Field crop: maize
Growth stage: 1
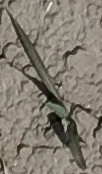
Species: sorghum